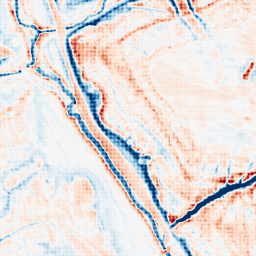
Category: edge_preserving
Decomposition family: anisotropic_diffusion
Decomposition parameters: iterations: 50
kappa: 50
gamma: 0.2
Upsampling method: sinc_hamming
Upsampling parameters: scale: 8
kernel_size: 8
Upsampling scale: 8